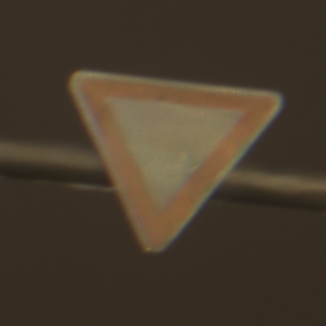
Verkehrszeichen: VorfahrtGewaehren
Umgebung: Outdoor, Urban
Tageszeit: Night
Wetter: Overcast
Licht: Artificial
Jahreszeit: NotSpecified
Kontrast: HighContrast